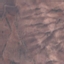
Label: HerbaceousVegetation